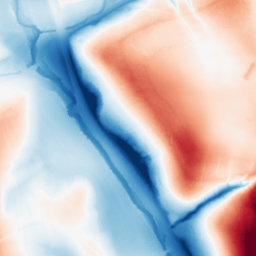
Category: classical
Decomposition family: gaussian_anisotropic
Decomposition parameters: sigma_x: 50
sigma_y: 10
Upsampling method: bicubic
Upsampling parameters: scale: 2
Upsampling scale: 2